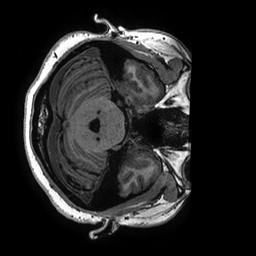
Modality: T1w
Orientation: axial
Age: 33
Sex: female
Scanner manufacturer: ge
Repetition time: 0.00733 s
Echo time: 0.003 s